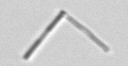
Label: Nanoneis